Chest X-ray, AP view. Patient: 55 years old, sex M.
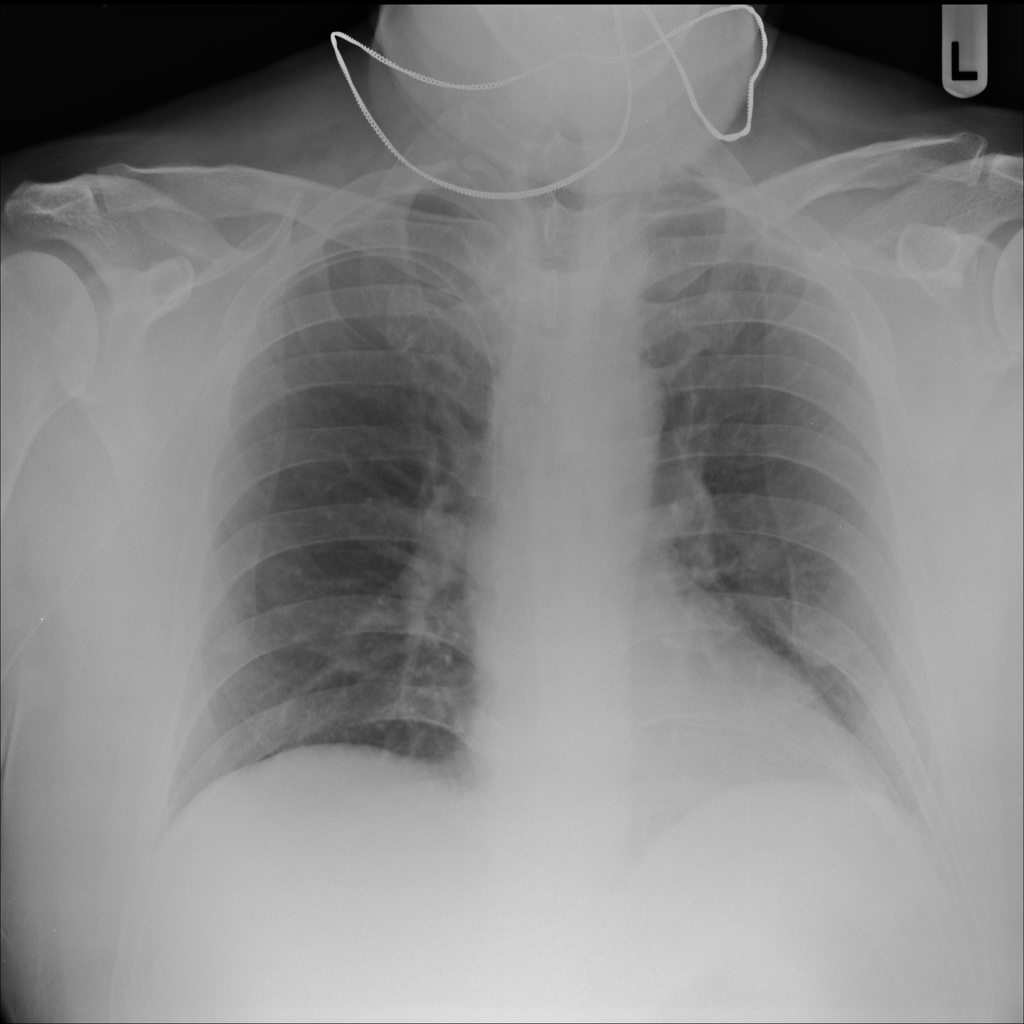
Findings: No Finding